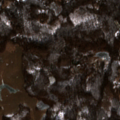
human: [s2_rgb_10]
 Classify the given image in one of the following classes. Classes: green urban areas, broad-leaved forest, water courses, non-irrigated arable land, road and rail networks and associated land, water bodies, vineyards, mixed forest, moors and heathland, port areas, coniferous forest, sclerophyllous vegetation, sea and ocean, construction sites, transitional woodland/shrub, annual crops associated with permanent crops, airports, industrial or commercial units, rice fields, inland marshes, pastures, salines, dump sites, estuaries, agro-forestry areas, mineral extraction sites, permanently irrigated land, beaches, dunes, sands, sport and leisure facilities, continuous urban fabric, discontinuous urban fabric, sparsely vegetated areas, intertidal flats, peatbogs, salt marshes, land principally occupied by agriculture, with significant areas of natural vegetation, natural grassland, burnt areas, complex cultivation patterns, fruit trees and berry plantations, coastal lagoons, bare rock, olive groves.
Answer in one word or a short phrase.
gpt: non-irrigated arable land, pastures, land principally occupied by agriculture, with significant areas of natural vegetation, broad-leaved forest, transitional woodland/shrub